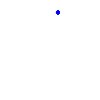
Particle: pion